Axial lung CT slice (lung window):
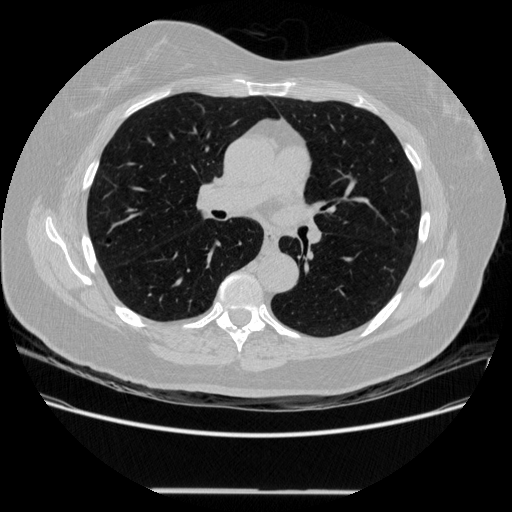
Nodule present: no